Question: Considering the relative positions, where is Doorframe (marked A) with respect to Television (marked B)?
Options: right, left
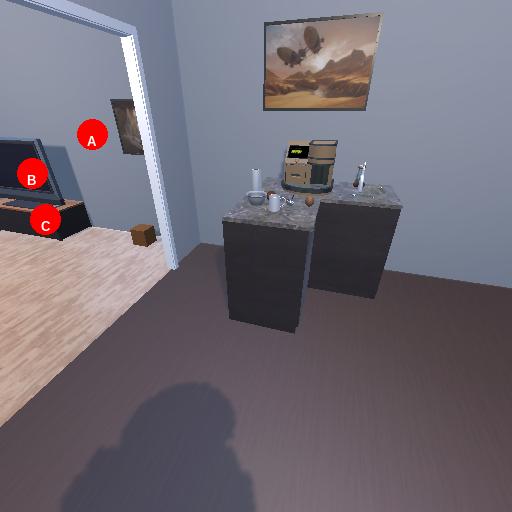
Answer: right